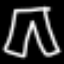
Label: pants